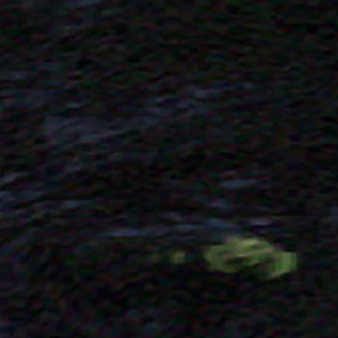
Label: other